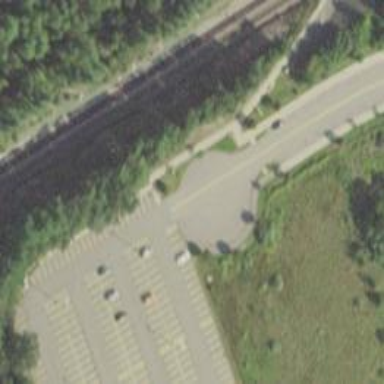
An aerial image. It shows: Footway.